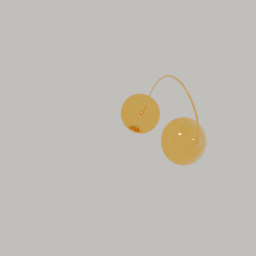
Label: lighting